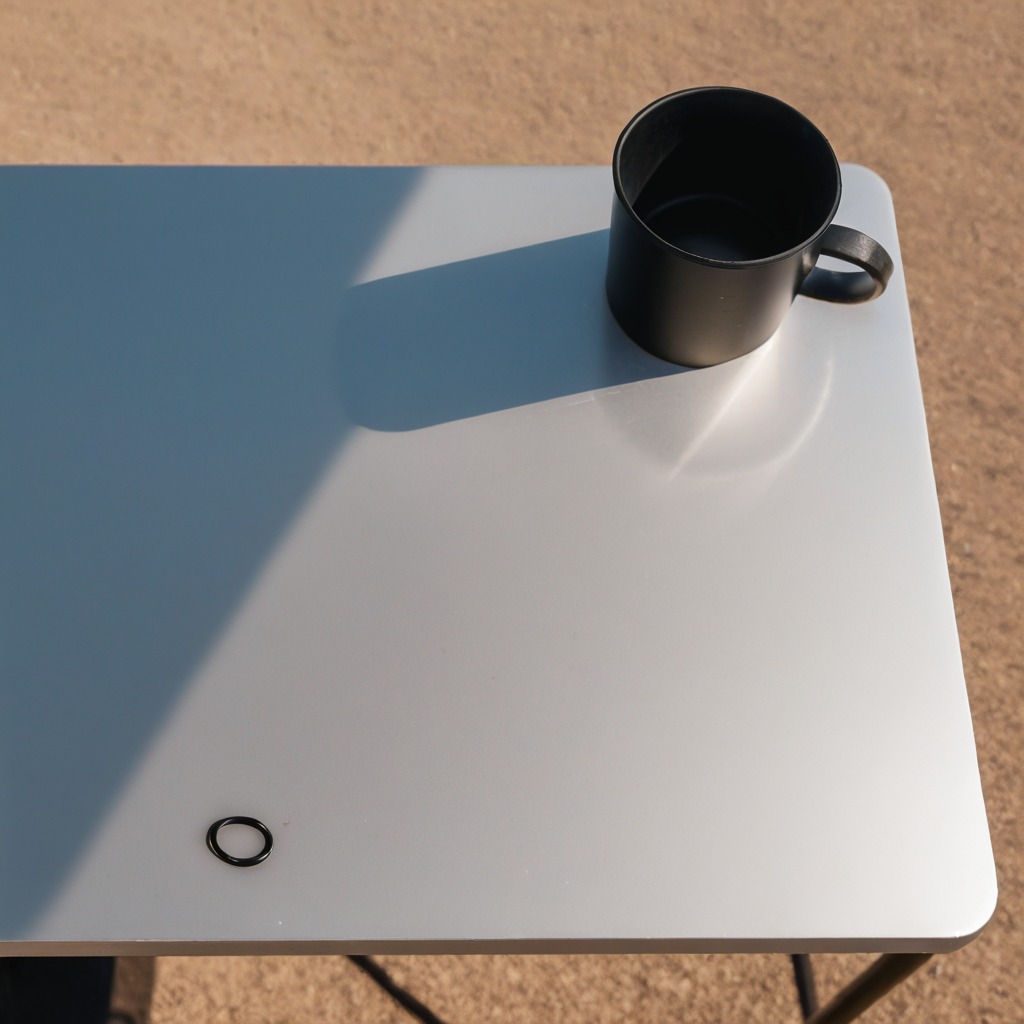
A rubber O-ring lying on the table.